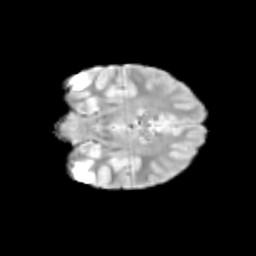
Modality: T2w
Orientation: coronal
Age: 11
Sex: female
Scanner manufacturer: siemens
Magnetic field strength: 3 T
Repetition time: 3.8 s
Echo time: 0.07 s